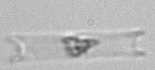
Label: Eucampia